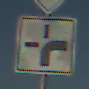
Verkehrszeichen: VerlaufVorfahrtsstrasse3
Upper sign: Vorfahrtsstrasse
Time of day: SunriseSunset
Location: Outdoor (Nature)
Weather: Clear
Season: NotSpecified
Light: Natural